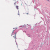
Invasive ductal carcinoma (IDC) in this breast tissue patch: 0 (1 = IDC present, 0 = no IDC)